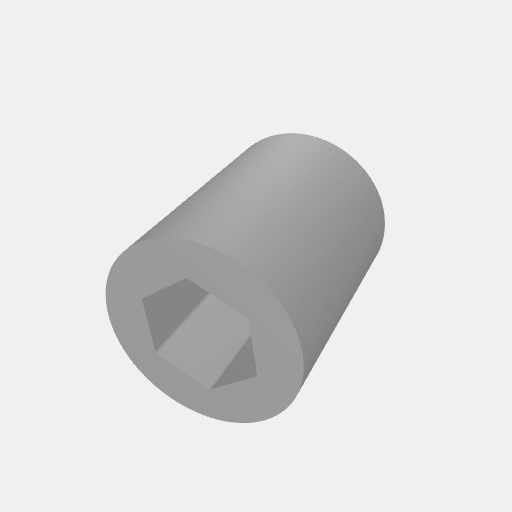
Part: IntakeRoller12OD